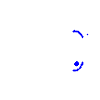
Particle: kaon